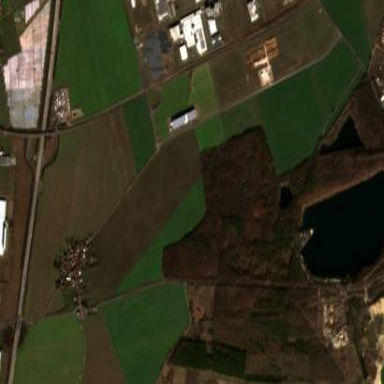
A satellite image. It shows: Picturesque farmland scene.